Question:
I have the above table wherein I need to get NoteIndx matching today's date. Just for testing, assume today is 2013/06/02 (Jun 2,2013) and that would get me two records with noteindx 93105 and 104044.
But the correct value here is 104044 as I need to choose the one that has shortest datespan of STRTDATE and ENDDATE.
I am trying with various sql queries but not getting correct result so far.
Can anyone help me with the best possible query to get above results?
Thanks.
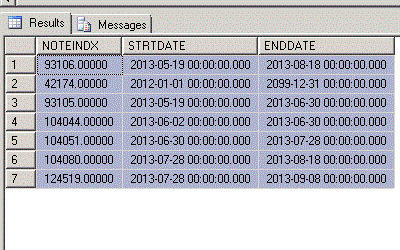
Answer: Is this what you want?
'''
select top 1 n.*
from notes n
where cast('2013-06-02' as date) >= strtdate and
cast('2013-06-02' as date) < enddate + 1
order by enddate - strtdate;
'''
This does not use 'between' because your dates are stored as 'datetime' -- this always introduces the possibility of their being a time portion on the date.
If you want today's date, then use 'getdate()' instead of 'cast('2013-06-02' as date)'.